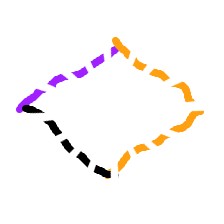
Shape: rhombus